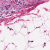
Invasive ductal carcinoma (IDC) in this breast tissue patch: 0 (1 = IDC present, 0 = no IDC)